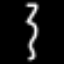
Label: squiggle